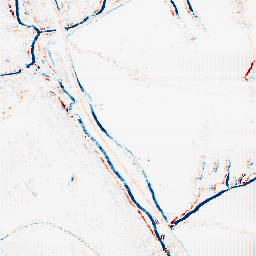
Category: morphological
Decomposition family: morphological_rect
Decomposition parameters: operation: average
width: 5
height: 3
Upsampling method: fft_zeropad
Upsampling parameters: scale: 8
Upsampling scale: 8